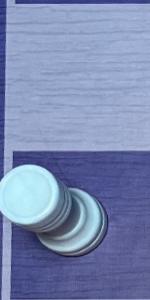
Label: Rook_White